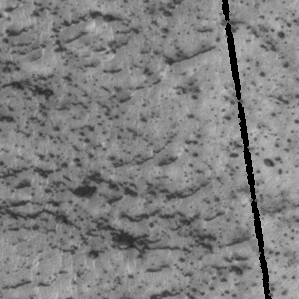
Label: frost